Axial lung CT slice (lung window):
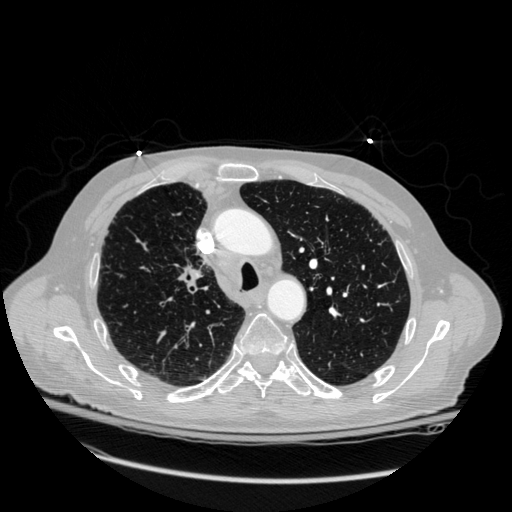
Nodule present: no